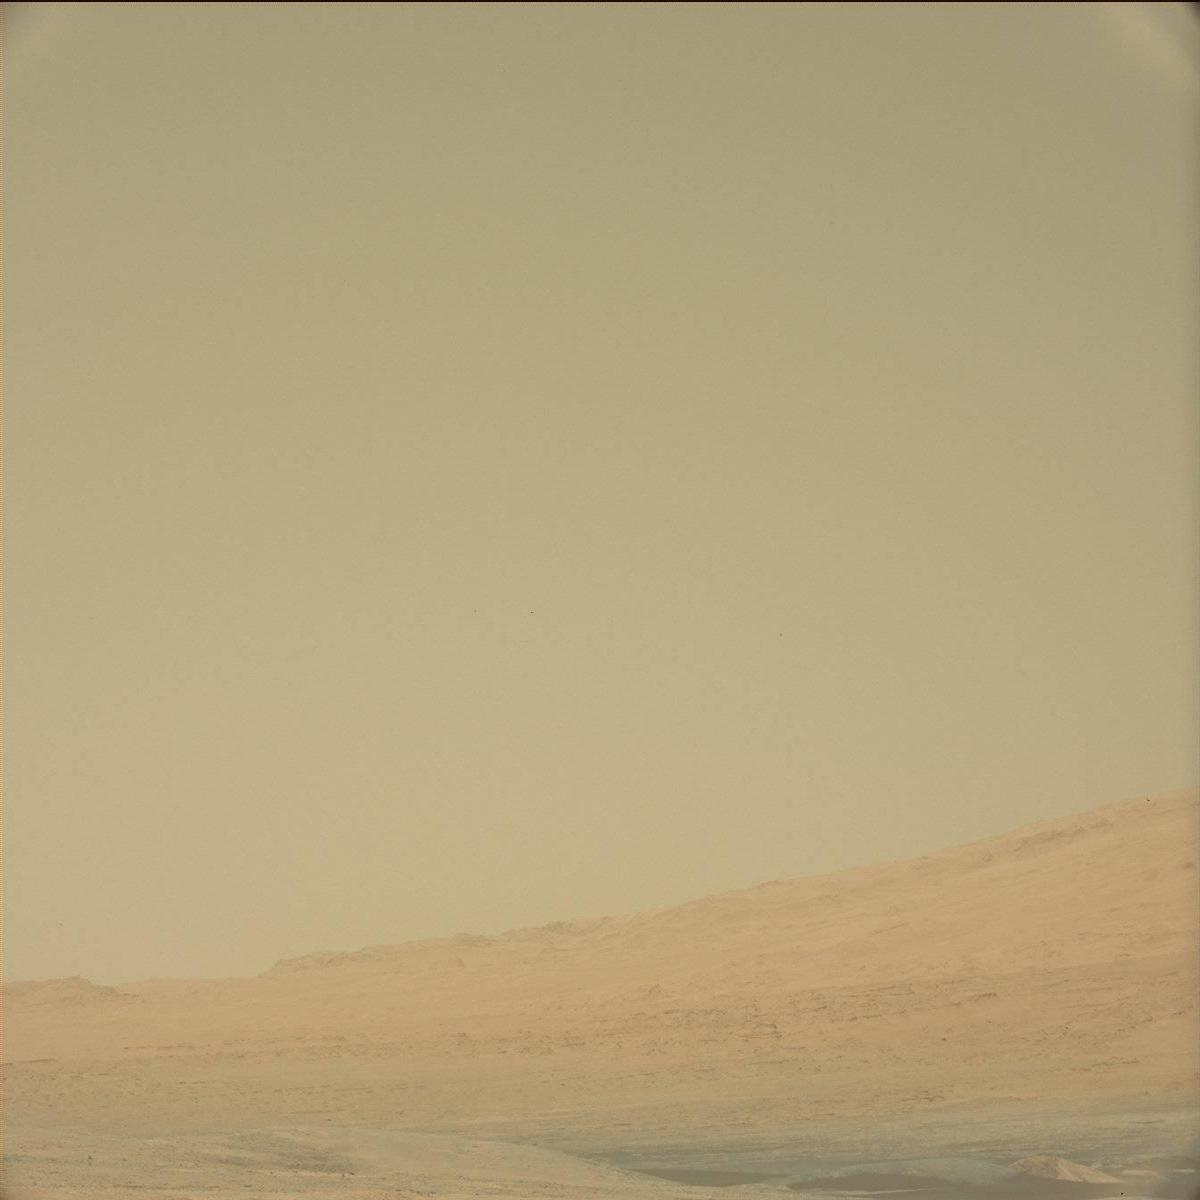
Terrain classes present: Ridge, Sky